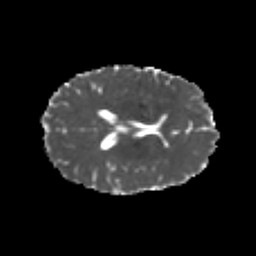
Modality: MD
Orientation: axial
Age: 24
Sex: female
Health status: healthy
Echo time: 0.074 s